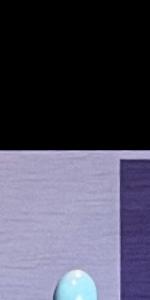
Label: Empty